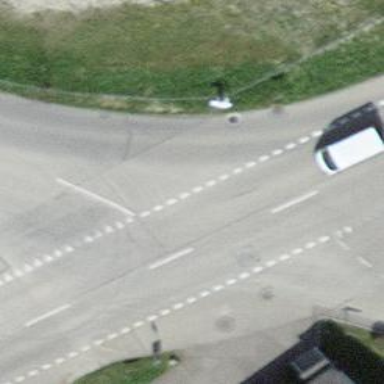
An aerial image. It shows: Public transport stop position.